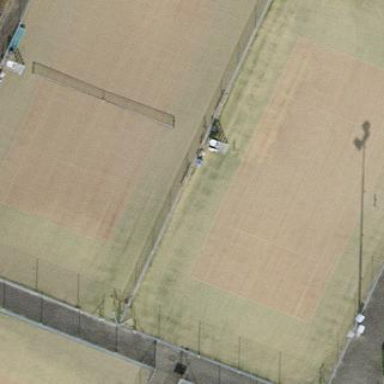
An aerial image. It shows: Tennis court in leisure pitch.